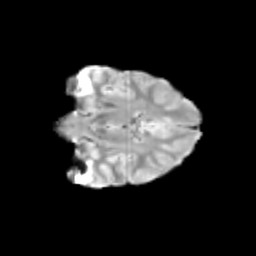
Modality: T2w
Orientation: coronal
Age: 13
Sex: female
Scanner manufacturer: siemens
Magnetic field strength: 3 T
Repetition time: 3.8 s
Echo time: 0.07 s